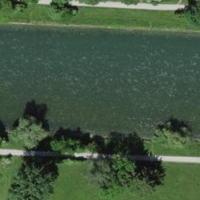
EUNIS habitat code: 25
Species observed at this site:
Dactylis glomerata